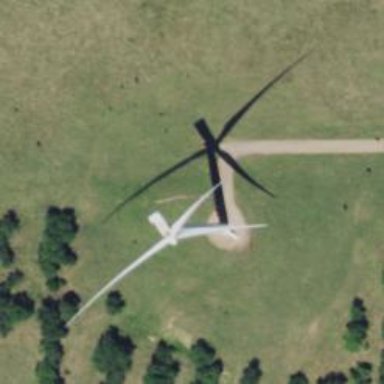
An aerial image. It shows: Wind generator powered by horizontal axis wind turbine.